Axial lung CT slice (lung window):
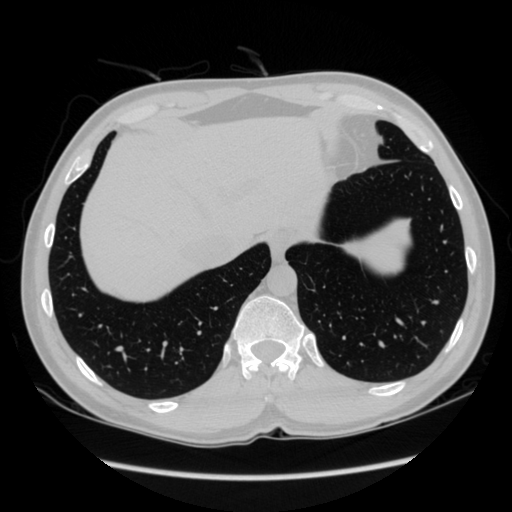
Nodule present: no